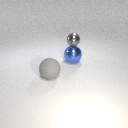
small gray metal sphere above large blue metal sphere